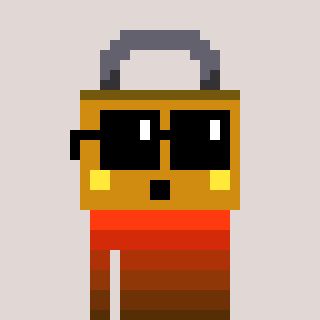
a pixel art character with square black sunglasses, a lock-shaped head and a yellow-colored body on a warm background